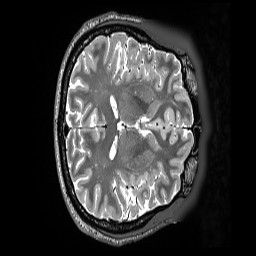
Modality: T2w
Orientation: axial
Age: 47
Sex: female